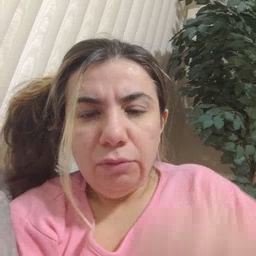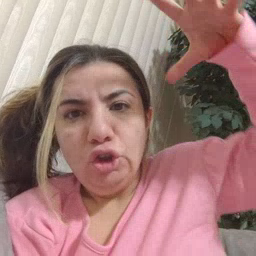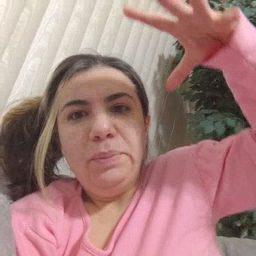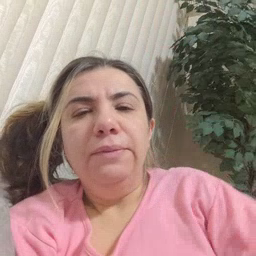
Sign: lamp